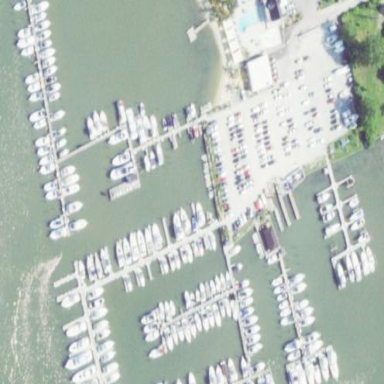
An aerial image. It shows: Marina on leisure land.